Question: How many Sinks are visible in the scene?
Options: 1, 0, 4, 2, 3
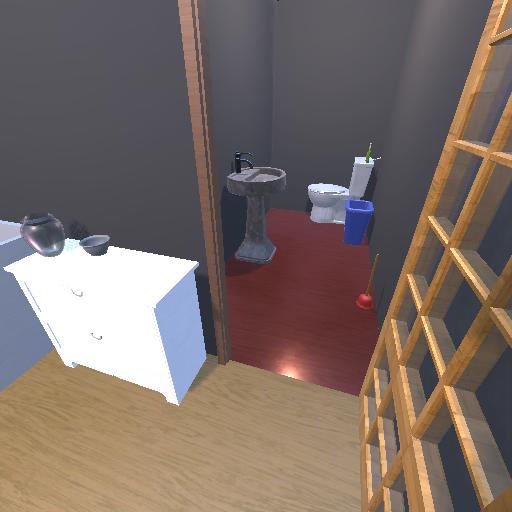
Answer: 1